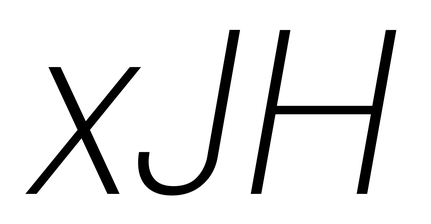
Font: Poppins-ExtraLightItalic